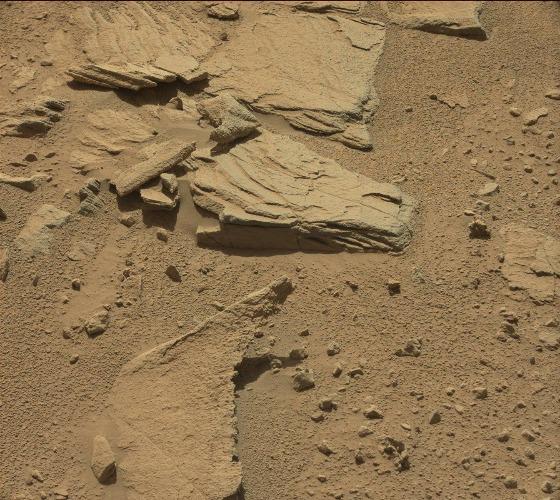
Terrain classes present: Bedrock, Gravel / Sand / Soil, Rock, Shadow